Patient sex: F
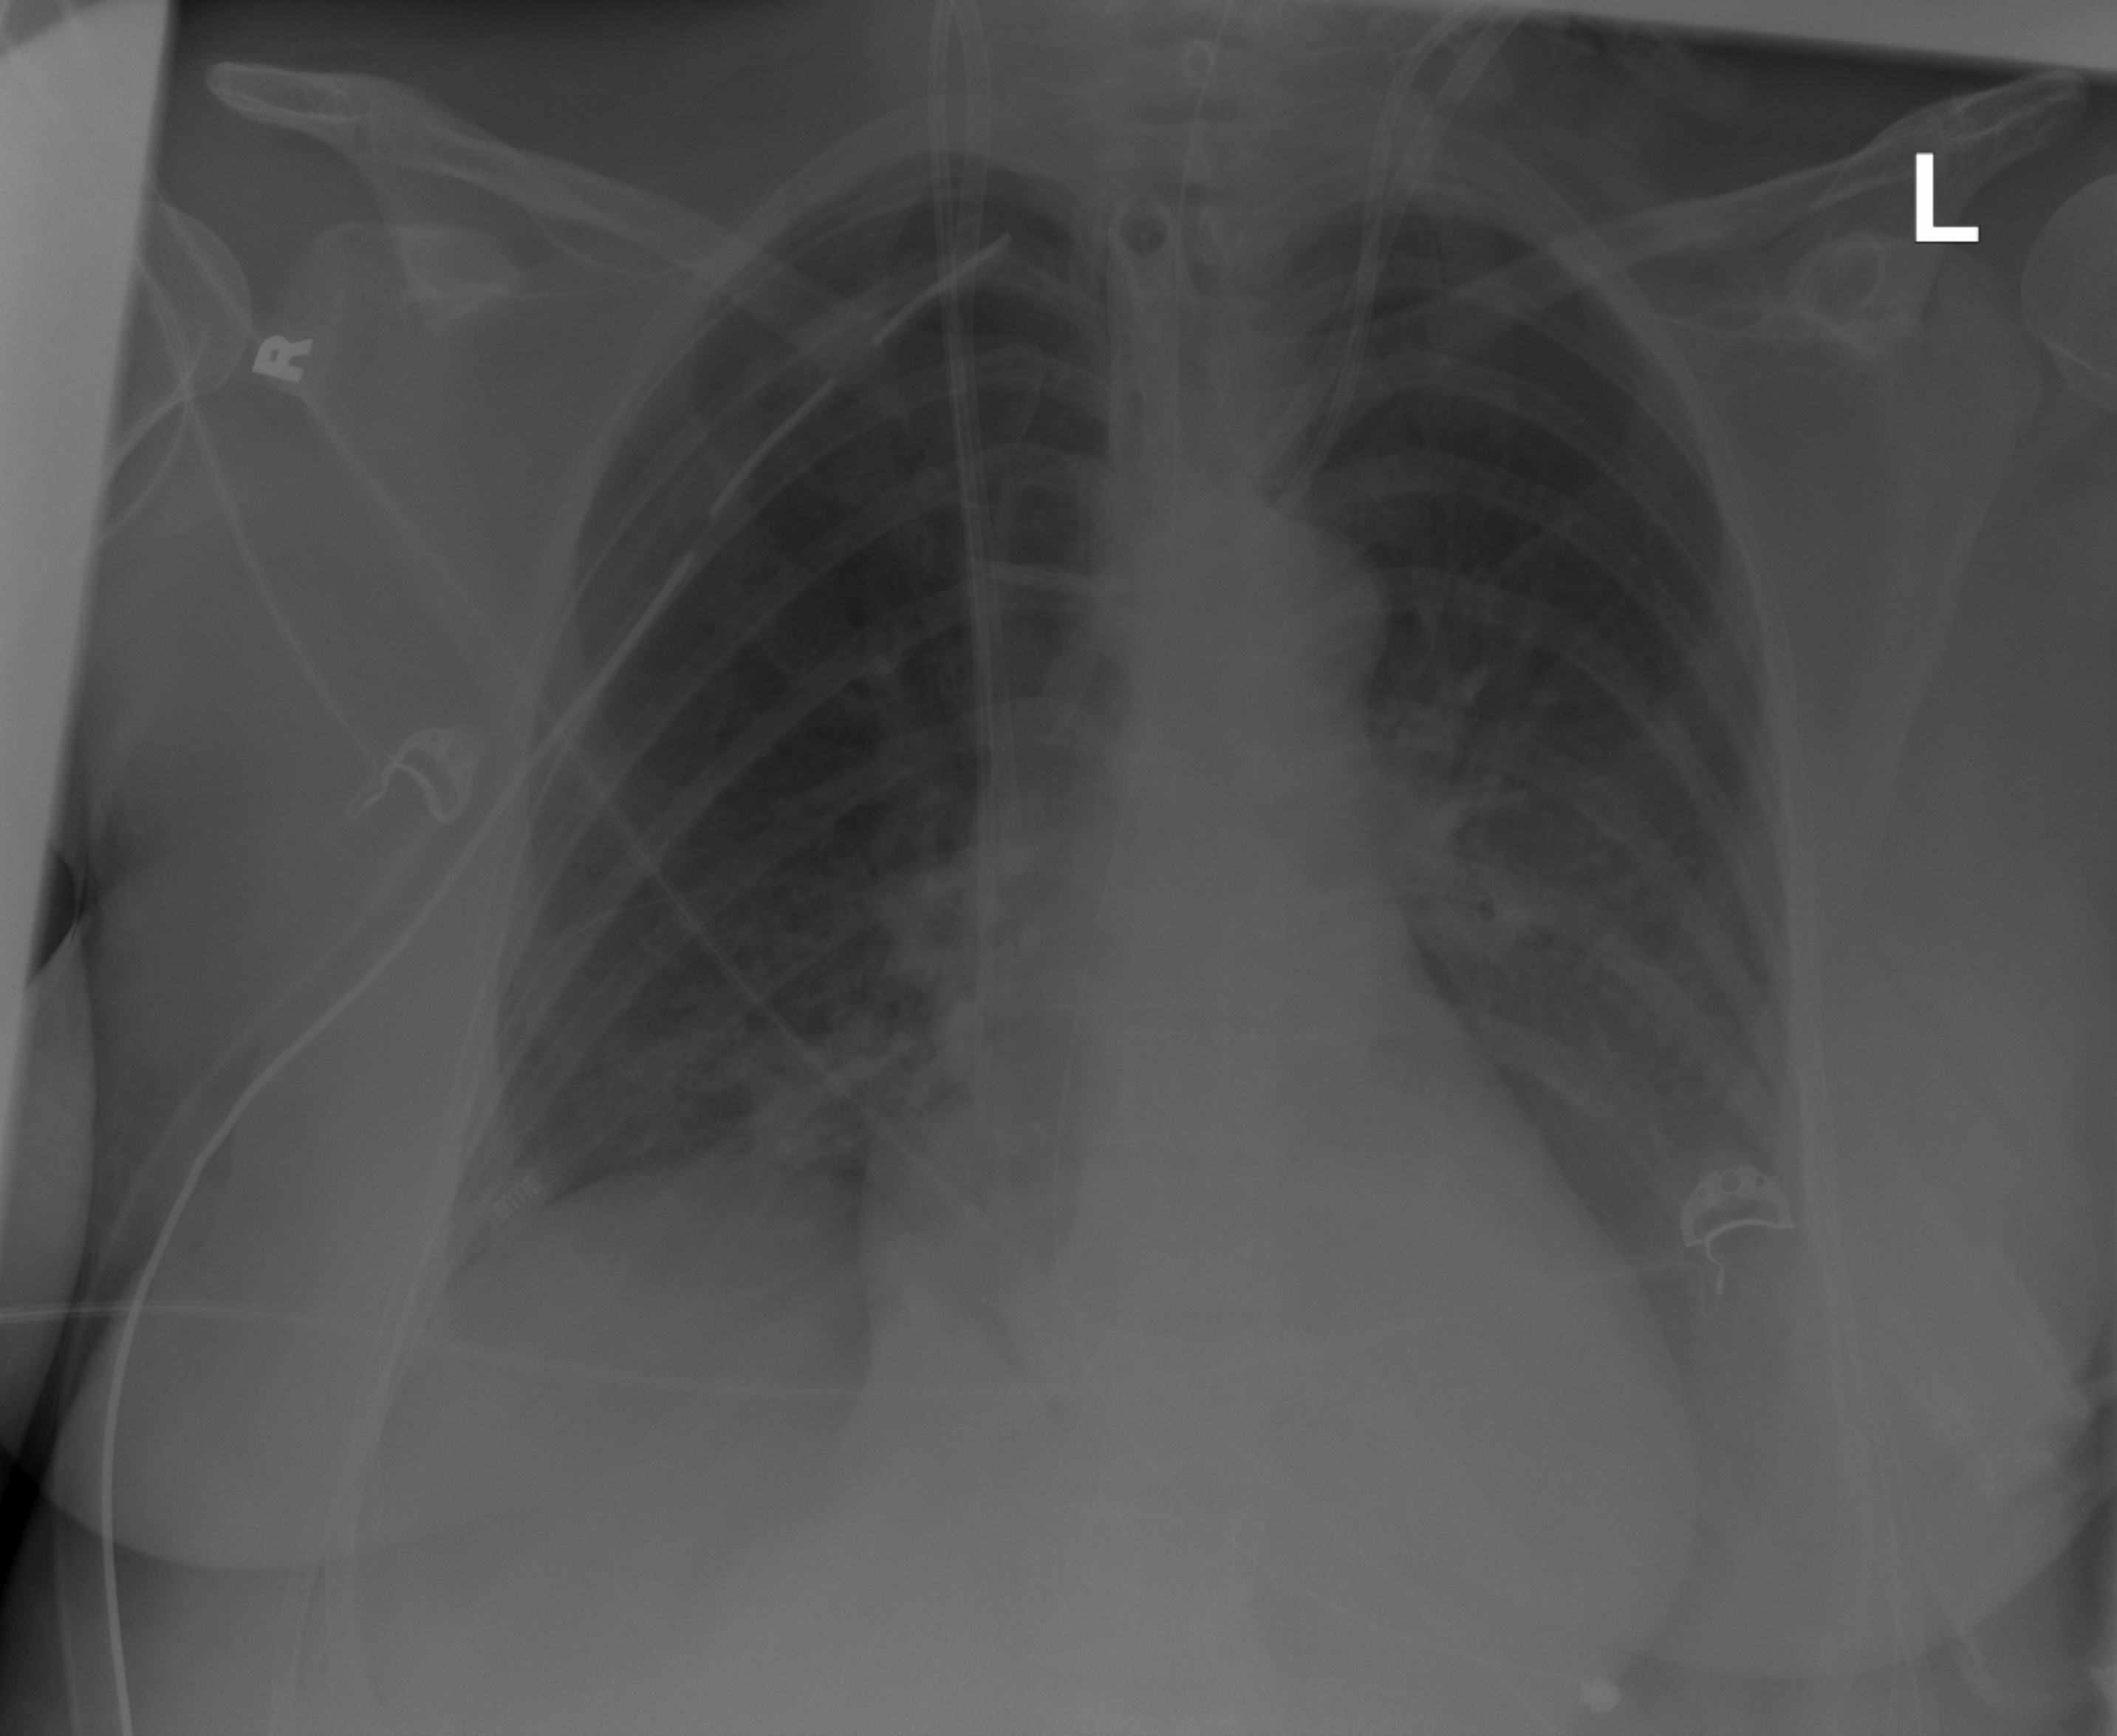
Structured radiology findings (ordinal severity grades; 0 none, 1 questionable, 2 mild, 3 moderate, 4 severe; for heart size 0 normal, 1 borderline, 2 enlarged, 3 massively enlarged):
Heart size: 2
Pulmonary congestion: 0
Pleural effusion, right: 2
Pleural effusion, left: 2
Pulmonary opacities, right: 0
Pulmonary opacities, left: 0
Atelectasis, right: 2
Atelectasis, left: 2